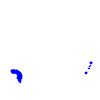
Particle: electron